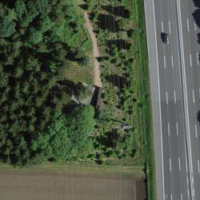
EUNIS habitat code: 57
Species observed at this site:
Milvus milvus